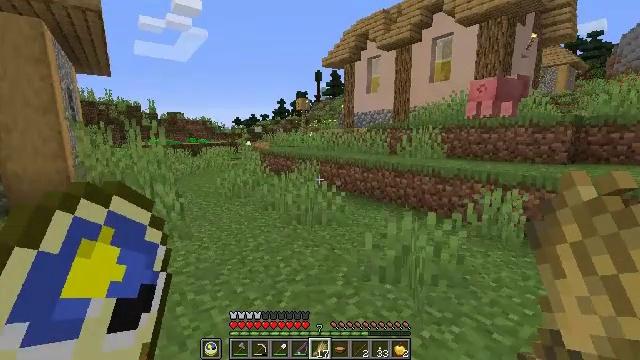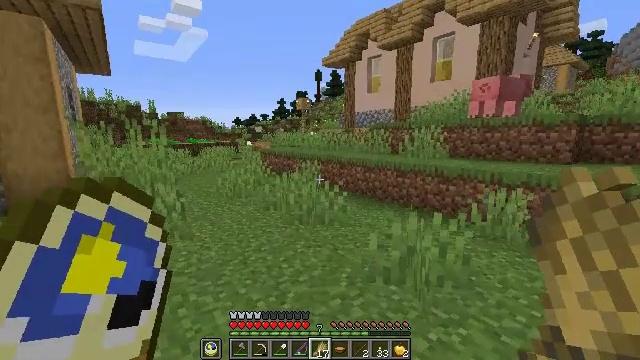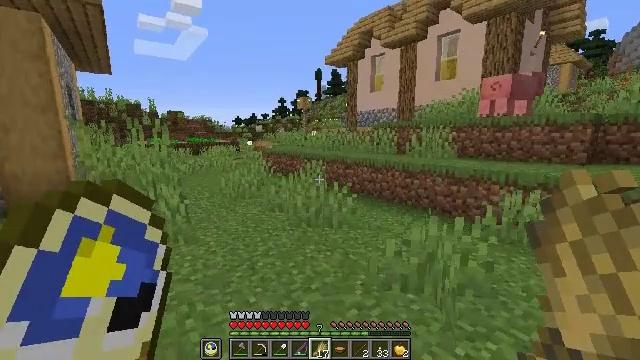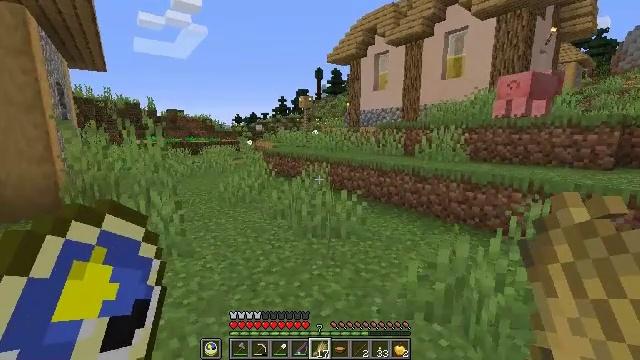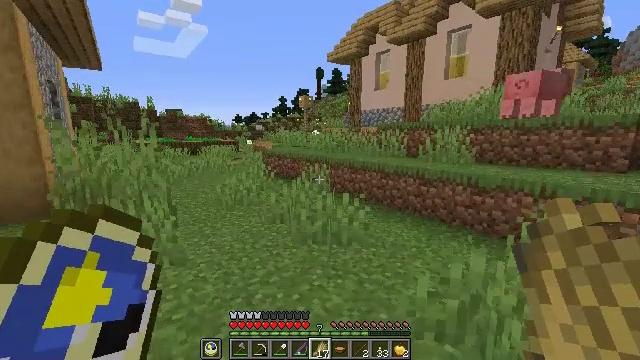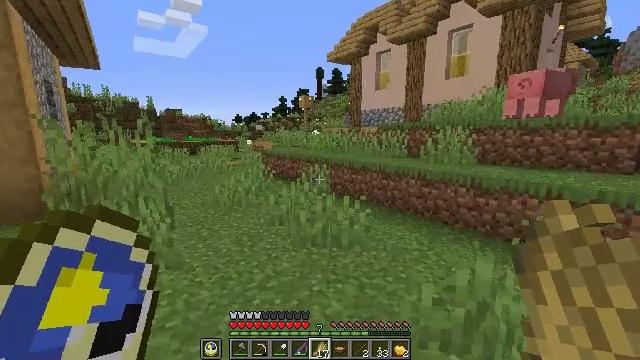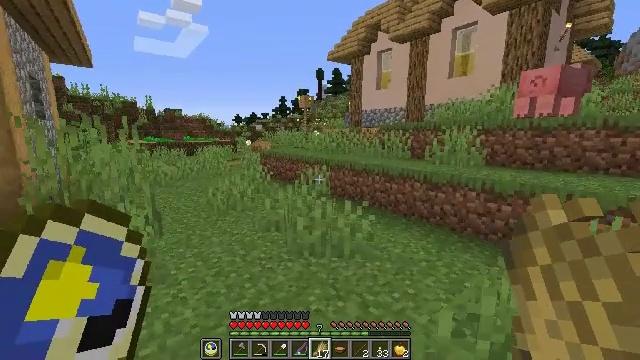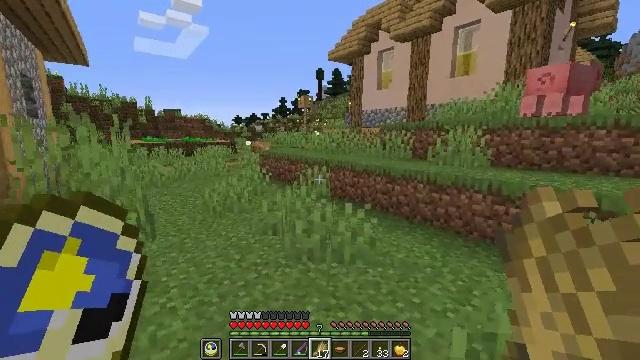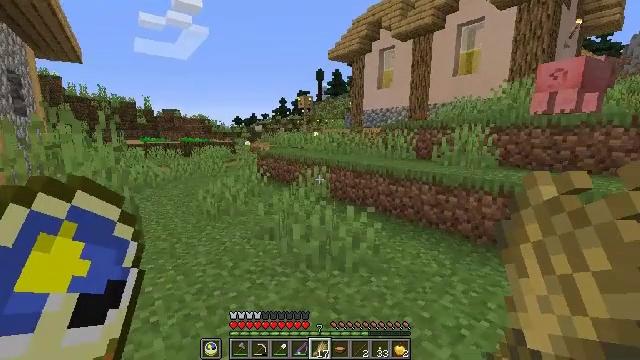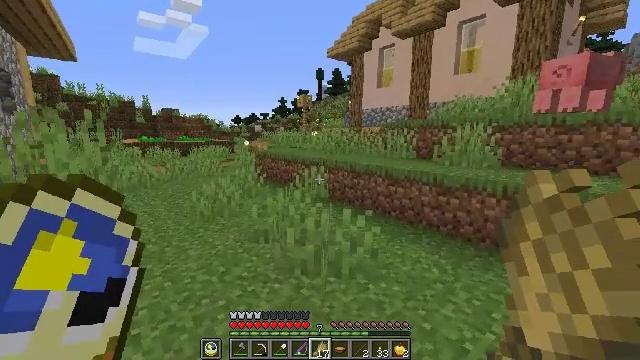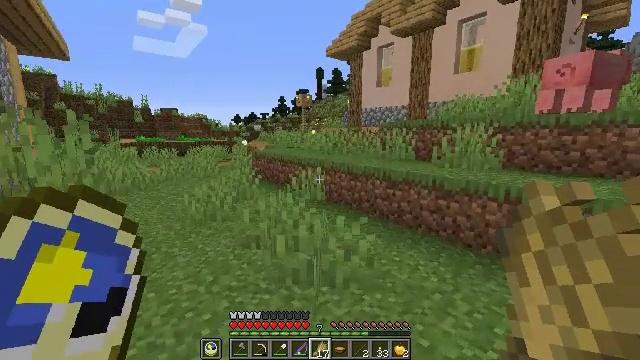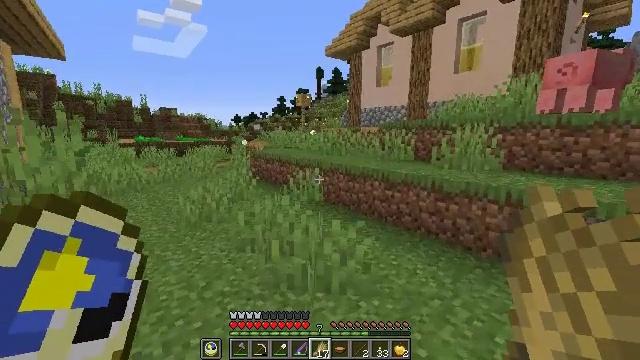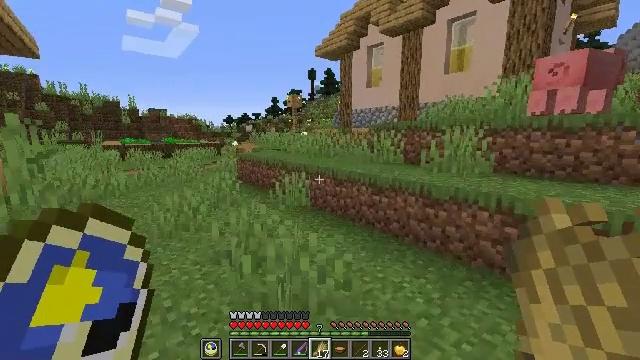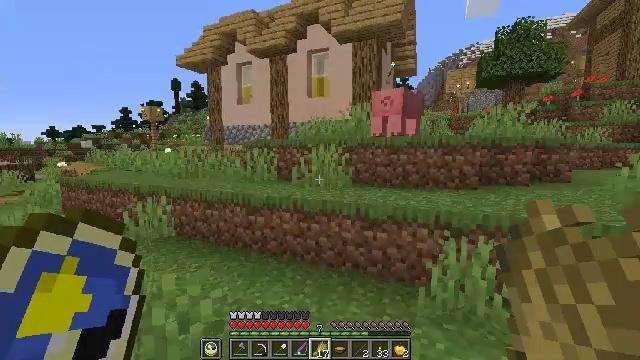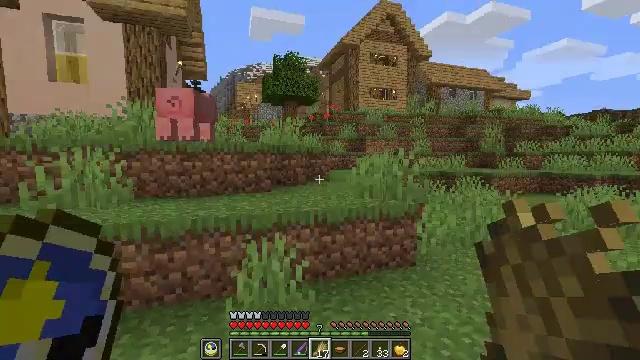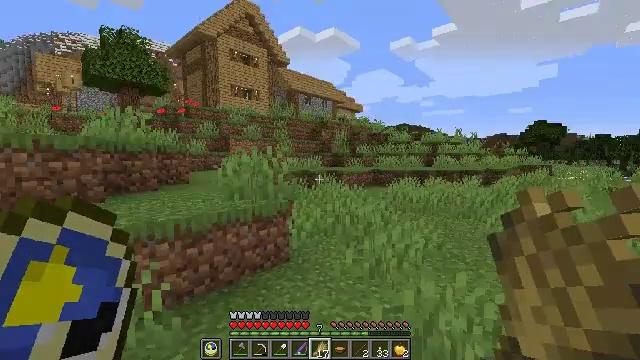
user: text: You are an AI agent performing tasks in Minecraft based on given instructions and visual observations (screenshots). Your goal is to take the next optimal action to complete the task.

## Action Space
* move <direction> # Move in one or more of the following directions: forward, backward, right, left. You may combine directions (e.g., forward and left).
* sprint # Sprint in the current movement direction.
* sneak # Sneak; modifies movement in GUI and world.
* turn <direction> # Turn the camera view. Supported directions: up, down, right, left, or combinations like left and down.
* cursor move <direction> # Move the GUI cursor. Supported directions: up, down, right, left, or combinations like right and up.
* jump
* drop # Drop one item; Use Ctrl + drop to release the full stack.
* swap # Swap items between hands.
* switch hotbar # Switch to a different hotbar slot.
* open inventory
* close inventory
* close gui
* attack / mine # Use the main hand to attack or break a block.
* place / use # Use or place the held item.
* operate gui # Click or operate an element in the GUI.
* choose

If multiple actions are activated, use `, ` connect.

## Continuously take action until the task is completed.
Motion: motion action
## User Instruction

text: Mine the oak door to pick it up.
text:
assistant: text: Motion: move forward and move left
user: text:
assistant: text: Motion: move forward
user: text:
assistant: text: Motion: move forward
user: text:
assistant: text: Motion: move forward
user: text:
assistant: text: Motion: move forward
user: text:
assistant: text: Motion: move forward
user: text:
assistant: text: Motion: move forward
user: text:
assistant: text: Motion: move forward
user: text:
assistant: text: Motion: move forward and move right
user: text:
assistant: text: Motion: move forward and move right
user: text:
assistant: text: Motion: move forward and move right
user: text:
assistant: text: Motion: move forward and move right, turn right
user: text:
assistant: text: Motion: move forward and move right, turn right and up
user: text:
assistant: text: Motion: turn right and up
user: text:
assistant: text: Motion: turn right
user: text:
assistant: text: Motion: turn right and down
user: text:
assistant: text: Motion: no_op
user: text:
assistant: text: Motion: turn down
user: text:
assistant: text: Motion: no_op
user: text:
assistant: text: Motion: no_op
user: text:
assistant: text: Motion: turn left
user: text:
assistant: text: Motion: move back, turn right
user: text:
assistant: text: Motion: move back, turn right
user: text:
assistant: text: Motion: move back, turn right
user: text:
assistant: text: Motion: move back, turn right
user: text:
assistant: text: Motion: move back, turn right
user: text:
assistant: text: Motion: move back, turn right
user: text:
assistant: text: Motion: move back, turn right and down
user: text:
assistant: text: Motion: move back
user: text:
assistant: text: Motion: move back